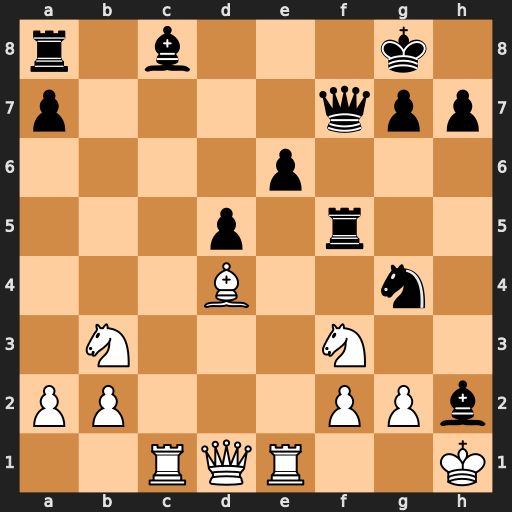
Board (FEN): r1b3k1/p4qpp/4p3/3p1r2/3B2n1/1N3N2/PP3PPb/2RQR2K
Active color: w
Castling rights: -
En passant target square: -
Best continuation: Nxh2 Nxf2+ Bxf2